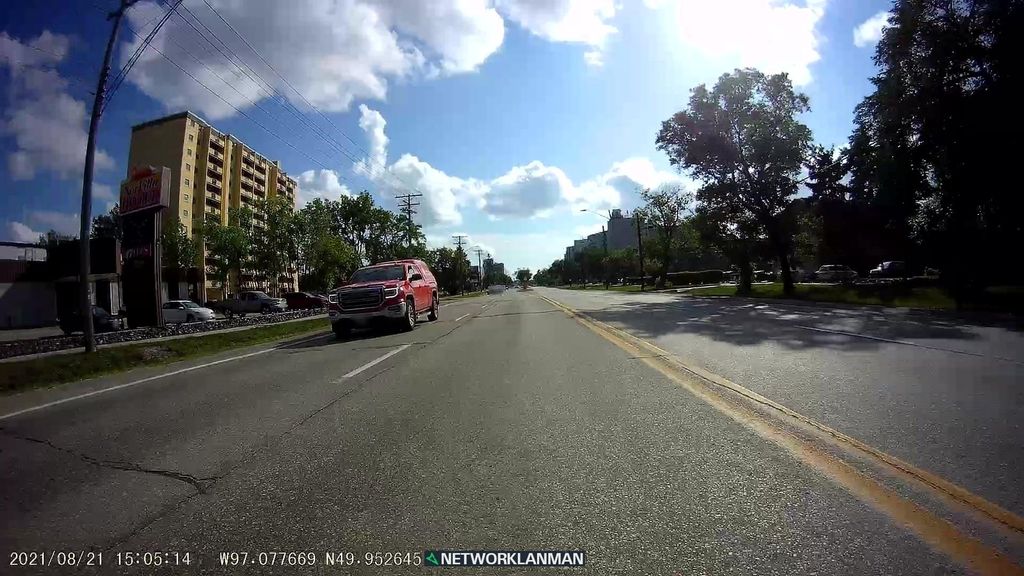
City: winnipeg